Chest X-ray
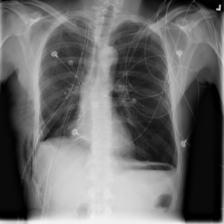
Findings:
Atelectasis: negative
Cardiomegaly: negative
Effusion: negative
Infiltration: negative
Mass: negative
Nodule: negative
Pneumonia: negative
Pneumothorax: negative
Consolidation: negative
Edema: negative
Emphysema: positive
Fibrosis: negative
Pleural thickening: negative
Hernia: negative